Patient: sex M, age 69
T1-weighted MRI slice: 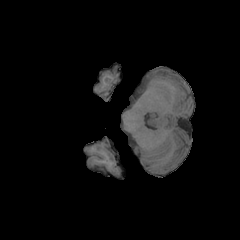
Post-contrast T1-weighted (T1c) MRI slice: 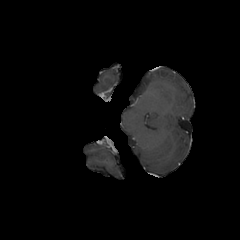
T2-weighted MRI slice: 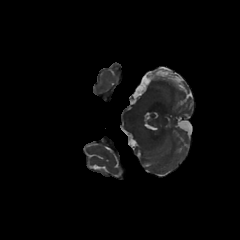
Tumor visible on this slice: no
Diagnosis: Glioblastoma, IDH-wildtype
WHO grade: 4